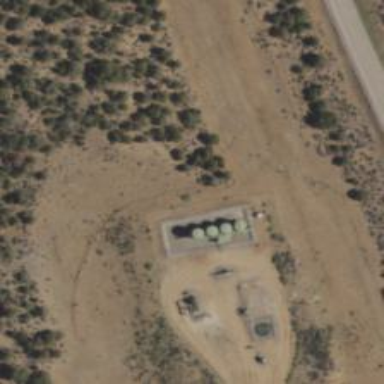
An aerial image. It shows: Storage tank that is man-made.